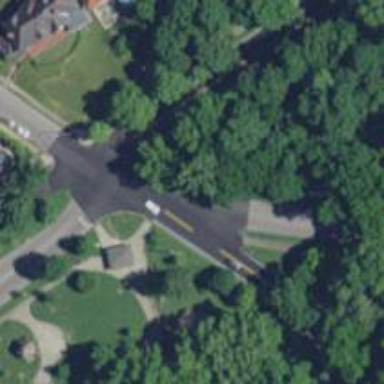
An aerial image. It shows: Marked road crossing.